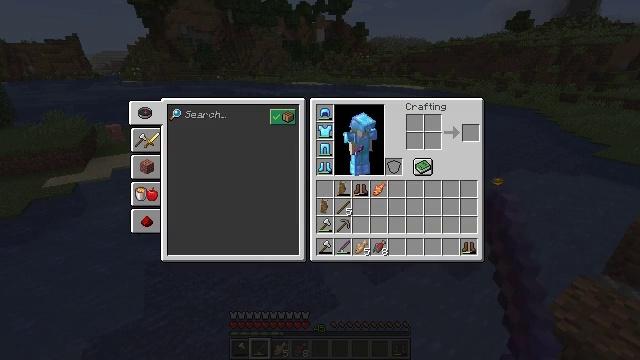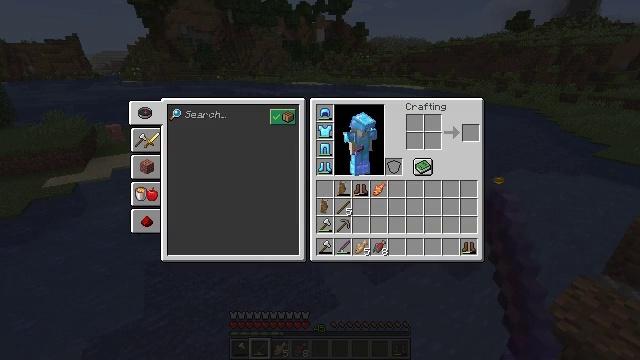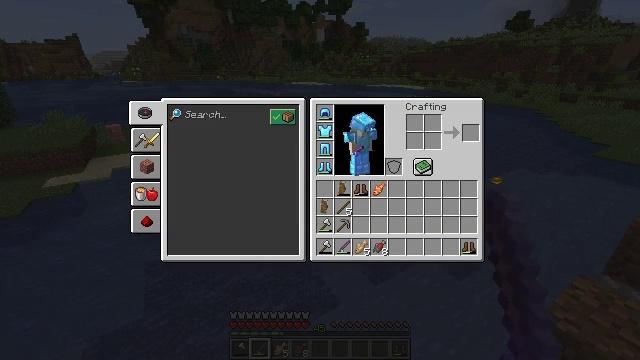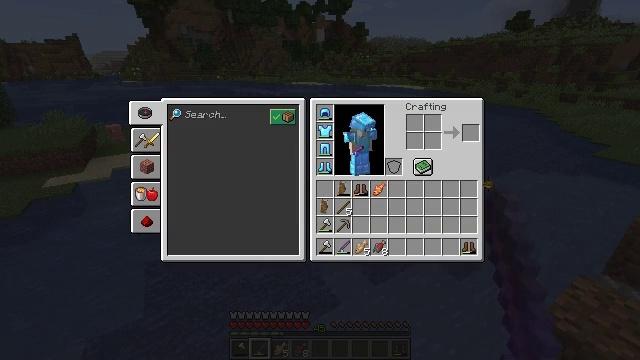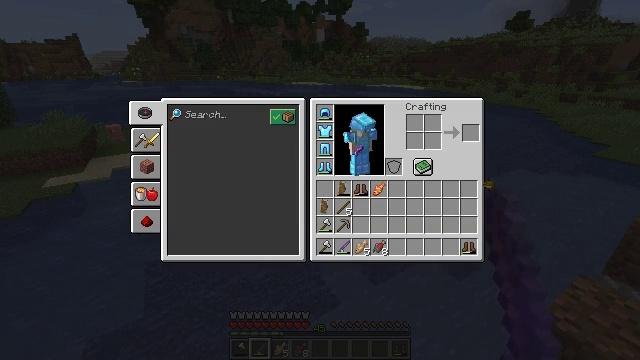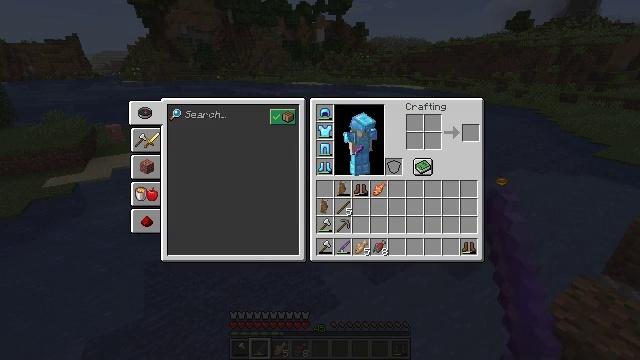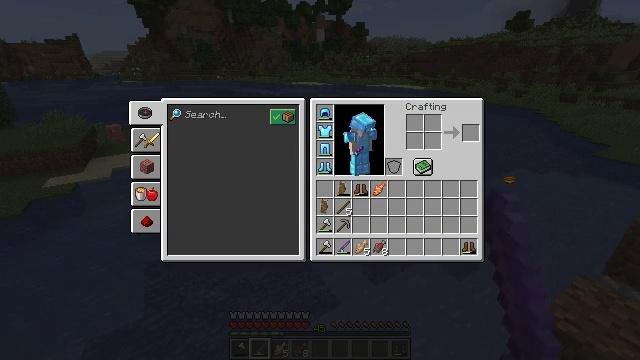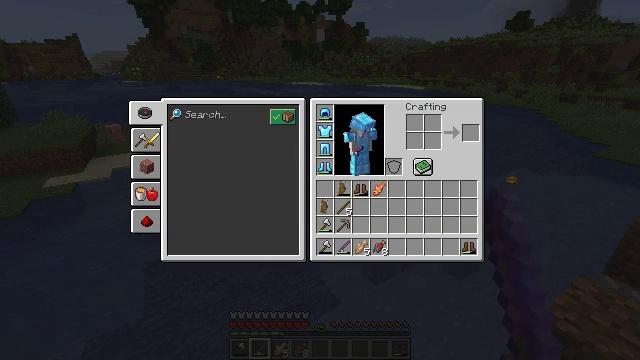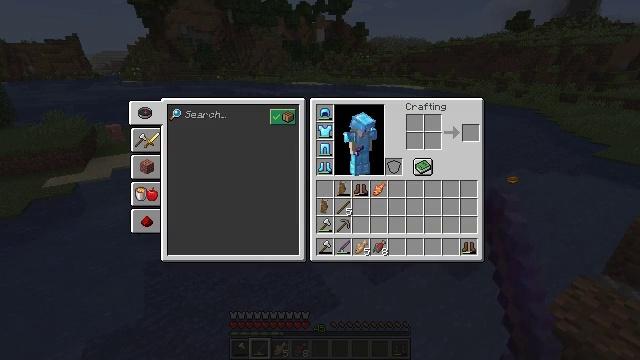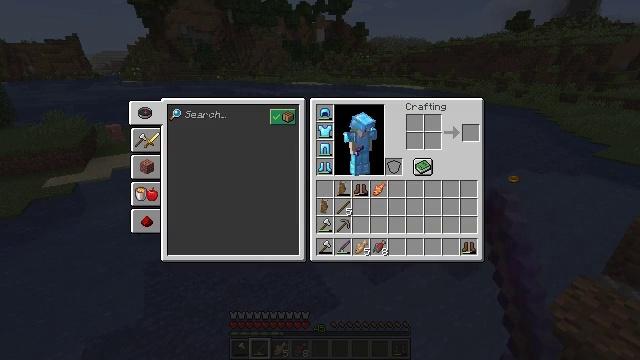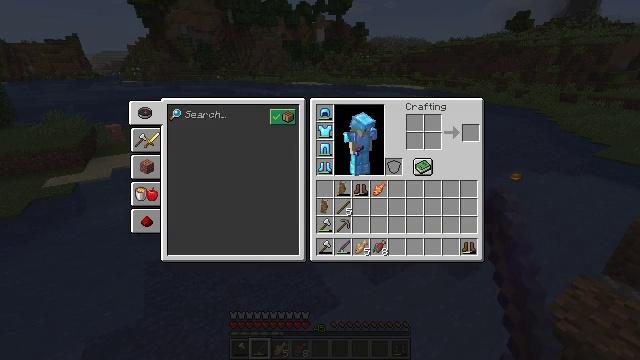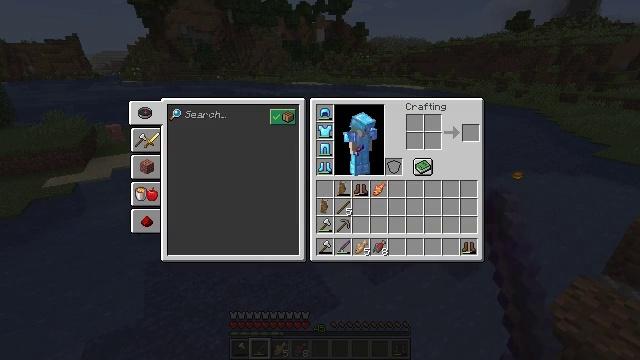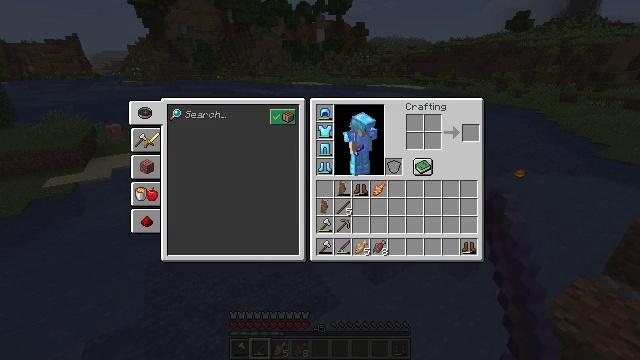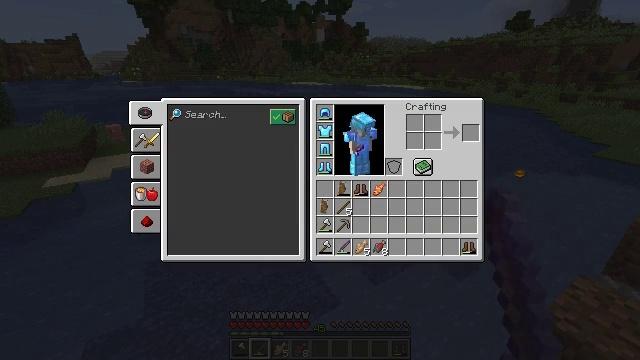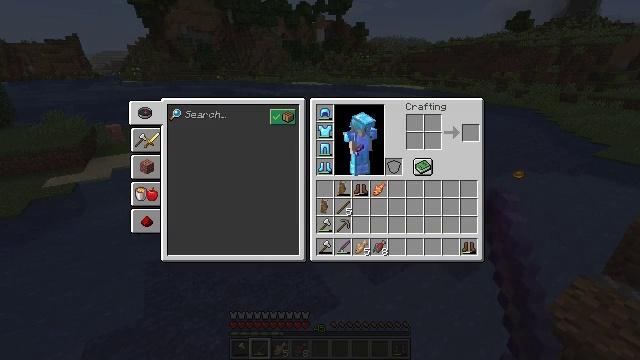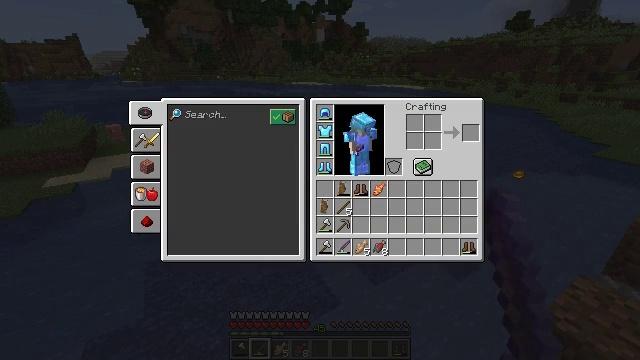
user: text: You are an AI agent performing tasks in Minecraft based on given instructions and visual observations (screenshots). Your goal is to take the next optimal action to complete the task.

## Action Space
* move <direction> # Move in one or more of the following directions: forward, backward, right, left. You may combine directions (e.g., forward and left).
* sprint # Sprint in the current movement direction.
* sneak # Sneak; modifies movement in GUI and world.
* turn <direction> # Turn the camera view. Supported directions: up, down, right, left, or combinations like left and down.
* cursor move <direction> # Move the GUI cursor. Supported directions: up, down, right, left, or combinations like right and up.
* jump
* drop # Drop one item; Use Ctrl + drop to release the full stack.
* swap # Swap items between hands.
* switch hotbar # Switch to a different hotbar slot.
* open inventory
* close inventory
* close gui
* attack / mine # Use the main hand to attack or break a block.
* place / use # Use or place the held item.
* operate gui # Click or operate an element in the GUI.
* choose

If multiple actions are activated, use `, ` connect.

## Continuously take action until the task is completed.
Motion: motion action
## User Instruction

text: Drop a bowl.
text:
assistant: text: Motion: no_op
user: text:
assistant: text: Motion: no_op
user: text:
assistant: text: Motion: cursor move left
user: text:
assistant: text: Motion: no_op
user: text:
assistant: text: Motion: cursor move right
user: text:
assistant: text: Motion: cursor move right
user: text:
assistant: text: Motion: no_op
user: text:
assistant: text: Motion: no_op
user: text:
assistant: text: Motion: no_op
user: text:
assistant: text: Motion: no_op
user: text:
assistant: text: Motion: no_op
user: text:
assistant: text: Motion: no_op
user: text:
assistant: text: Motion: operate gui
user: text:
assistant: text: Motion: operate gui
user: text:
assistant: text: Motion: operate gui
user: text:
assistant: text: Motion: no_op
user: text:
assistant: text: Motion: no_op
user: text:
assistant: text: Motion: no_op
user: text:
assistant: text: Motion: no_op
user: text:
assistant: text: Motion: no_op
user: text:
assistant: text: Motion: no_op